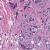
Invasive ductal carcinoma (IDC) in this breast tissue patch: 1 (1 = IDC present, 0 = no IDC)